Question: Strange issue just started happening! I submitted an app to android store just fine about 10 minutes ago, I have just come to submit a different app and now google won't let me select the APK file from the open dialog and if I drag and drop it says invalid file type. It also does the same thing if I try a new release on the app i previously submitted without an issue.
In my screenshot attached you can see the APK is greyed out and I can't select it?

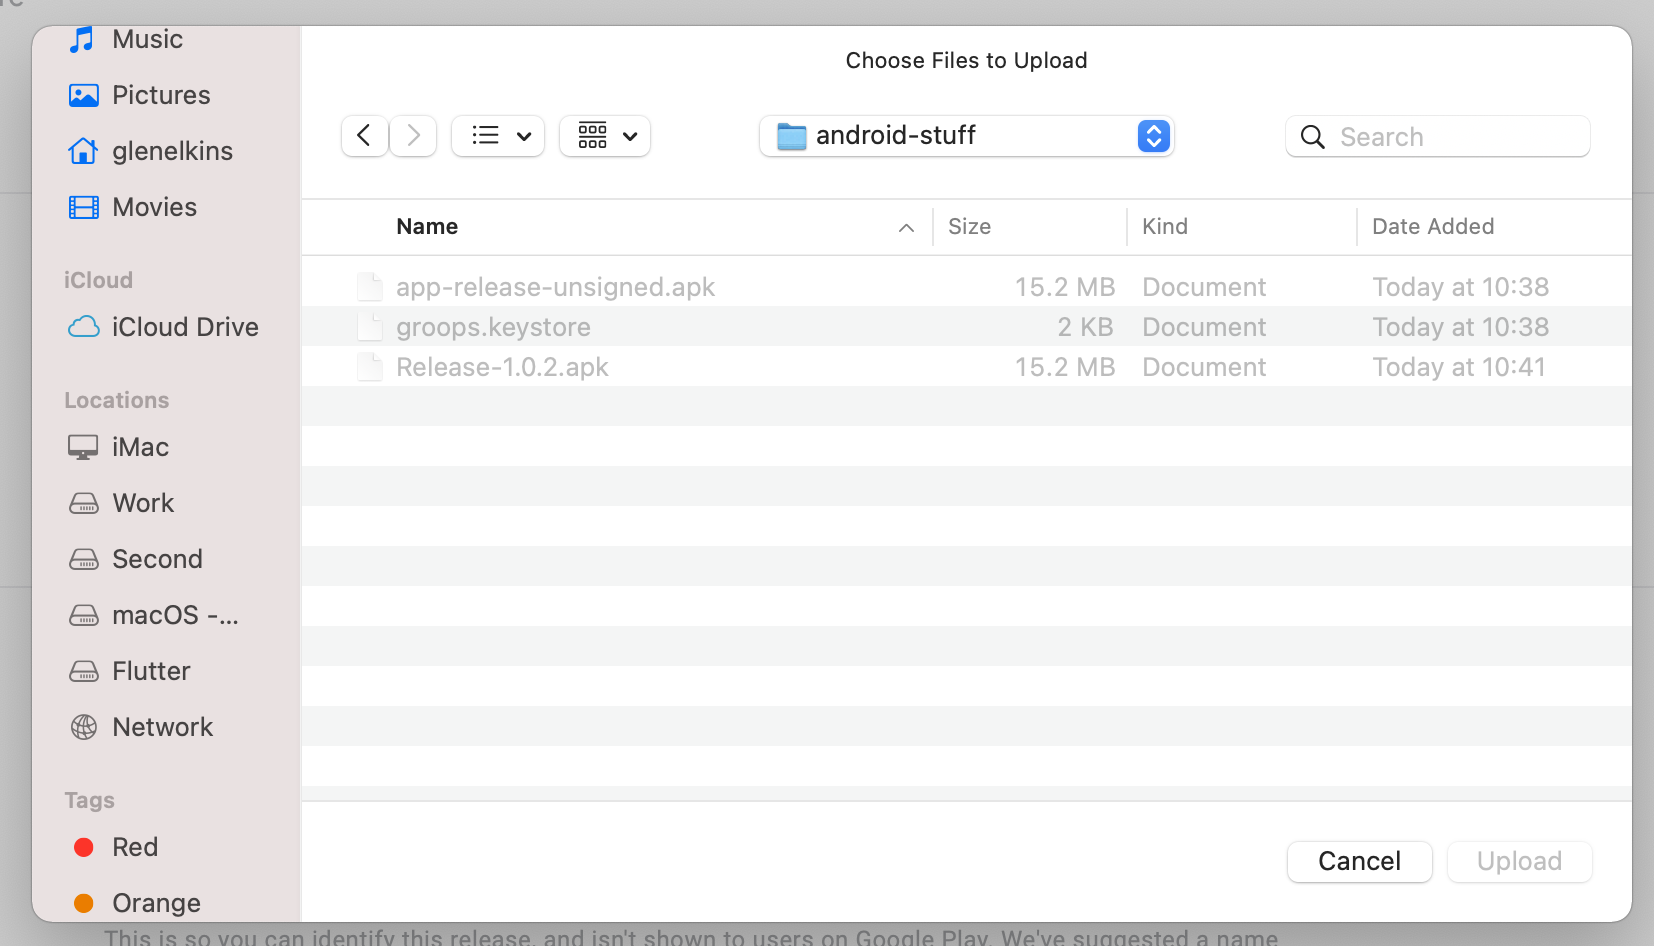
Answer: You have to upload AAB (Android app bundle).
<URL> framework instead.